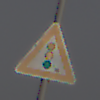
Verkehrszeichen: Lichtzeichenanlage
Umgebung: Outdoor, Nature
Tageszeit: MorningAfternoon
Wetter: PartlyCloudy
Licht: Natural
Jahreszeit: NotSpecified
Kontrast: MediumContrast